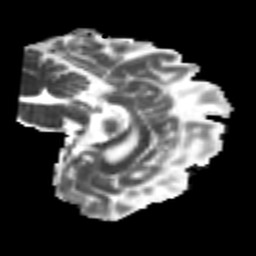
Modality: MD
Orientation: sagittal
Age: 22
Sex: female
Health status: healthy
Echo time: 0.074 s